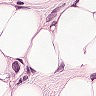
Metastatic tissue present: yes